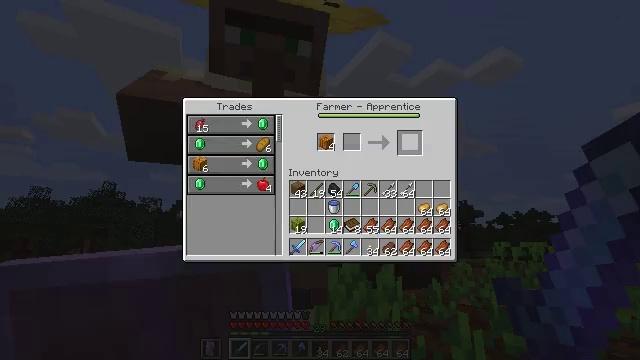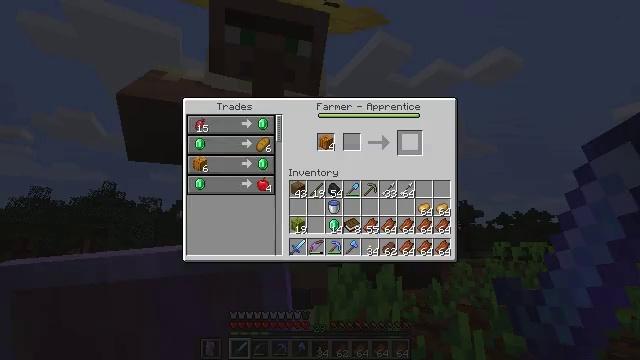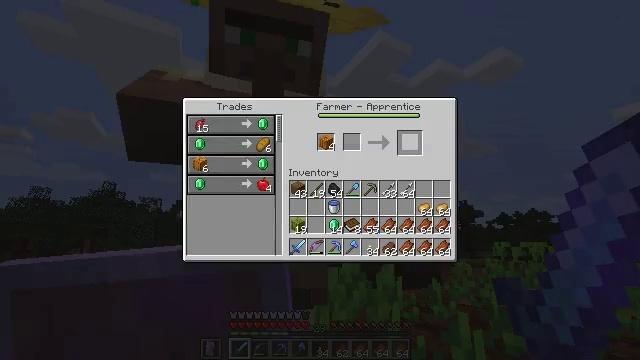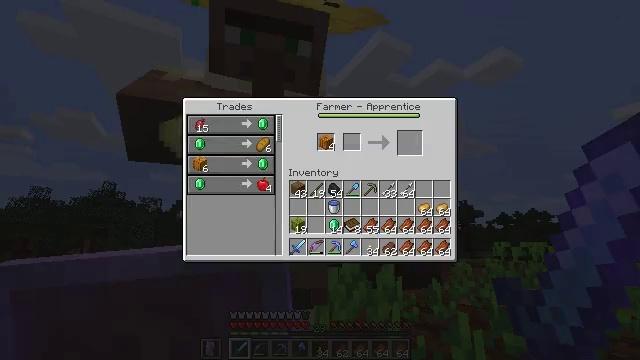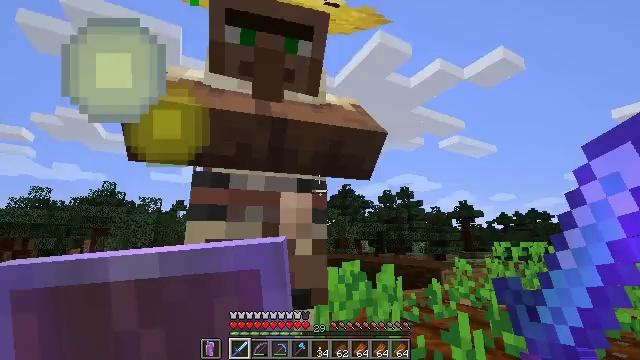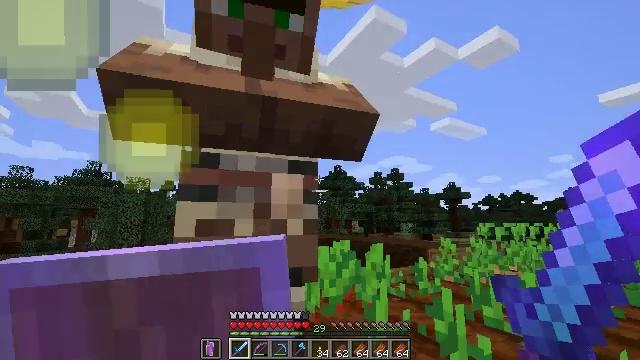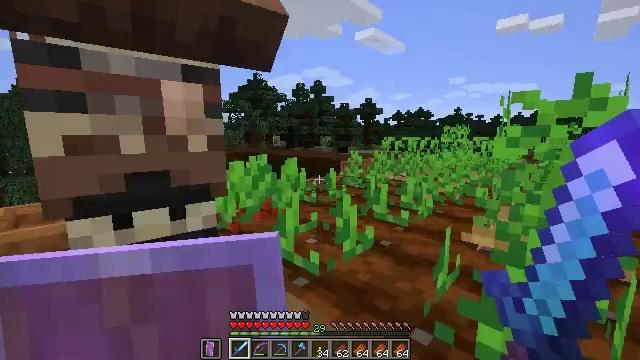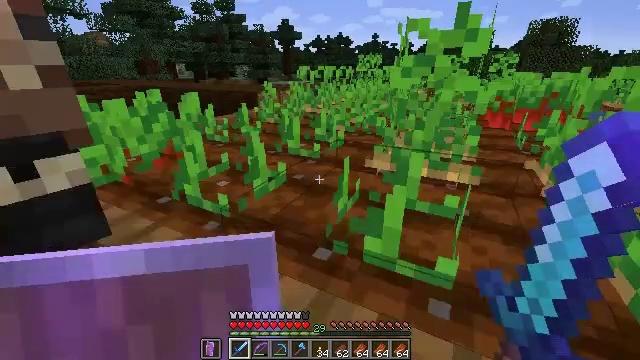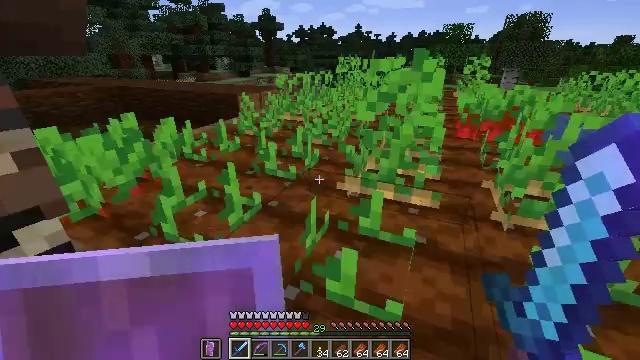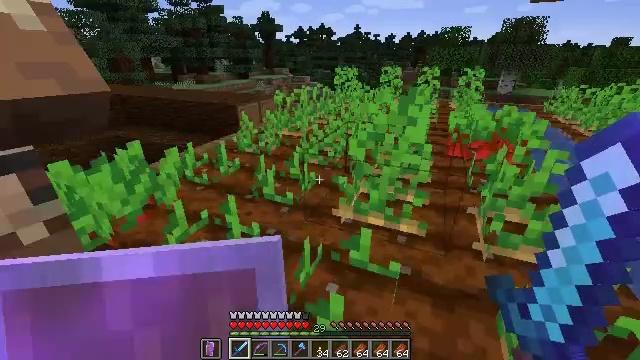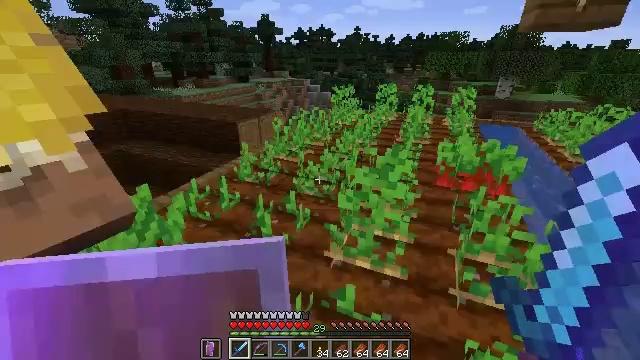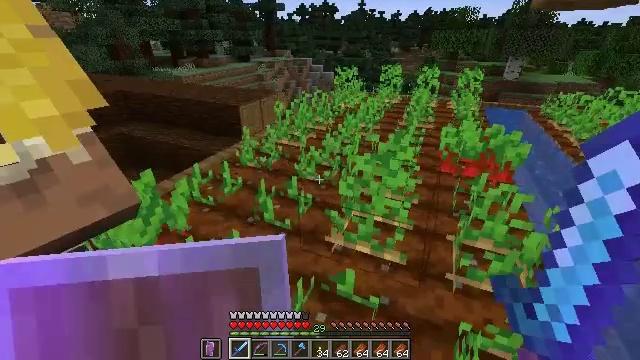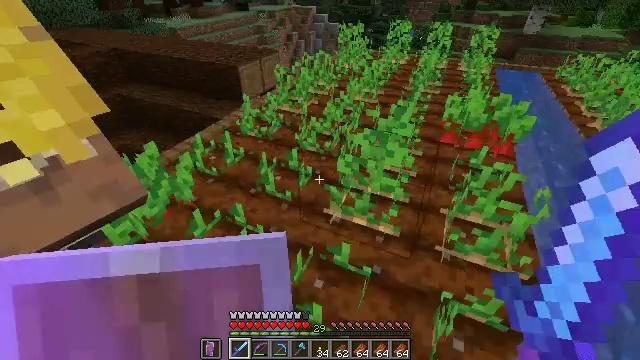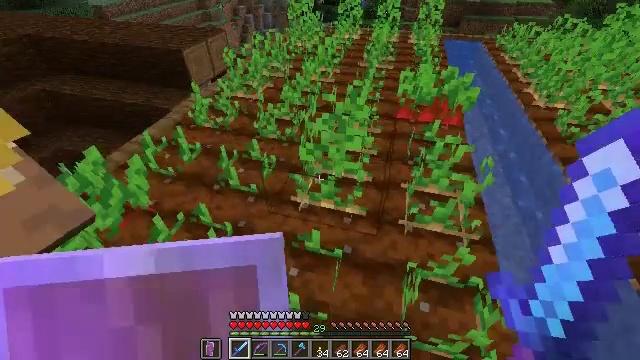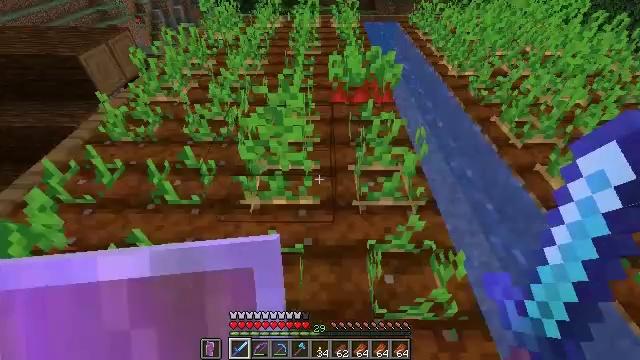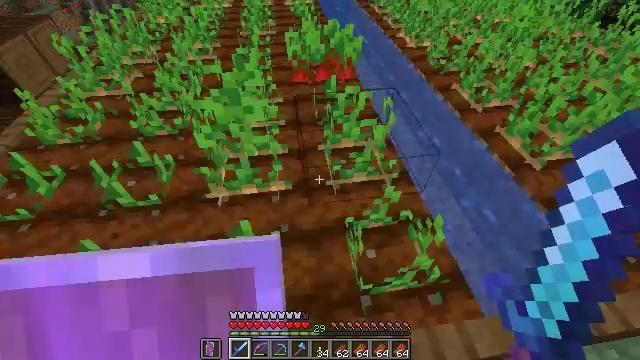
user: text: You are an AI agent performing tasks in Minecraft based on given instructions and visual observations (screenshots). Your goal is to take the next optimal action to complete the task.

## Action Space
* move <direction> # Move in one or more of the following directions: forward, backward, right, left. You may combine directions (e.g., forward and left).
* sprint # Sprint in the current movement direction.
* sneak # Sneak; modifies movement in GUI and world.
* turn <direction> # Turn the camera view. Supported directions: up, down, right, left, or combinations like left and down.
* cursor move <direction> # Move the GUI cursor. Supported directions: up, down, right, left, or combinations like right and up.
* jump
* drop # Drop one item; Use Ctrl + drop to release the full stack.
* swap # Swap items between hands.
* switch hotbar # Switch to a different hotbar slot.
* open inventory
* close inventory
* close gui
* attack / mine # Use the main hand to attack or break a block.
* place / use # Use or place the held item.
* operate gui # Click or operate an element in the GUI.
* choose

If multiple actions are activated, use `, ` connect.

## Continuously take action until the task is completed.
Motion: motion action
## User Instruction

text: Harvest beetroots from the farm.
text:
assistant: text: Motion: open gui
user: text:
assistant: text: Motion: cursor move right and down
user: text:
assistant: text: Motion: no_op
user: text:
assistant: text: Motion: no_op
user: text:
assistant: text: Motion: turn right and down, close gui
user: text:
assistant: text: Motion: move right, turn right and down
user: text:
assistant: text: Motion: move forward and move right, turn right and down
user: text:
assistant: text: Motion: move forward and move right, turn right and down, jump
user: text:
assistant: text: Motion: move forward and move right, jump
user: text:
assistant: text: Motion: move forward, jump
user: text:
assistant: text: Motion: move forward, turn down
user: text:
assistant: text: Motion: move forward, turn down
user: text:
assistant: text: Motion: turn right and down
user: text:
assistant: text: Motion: turn right and down
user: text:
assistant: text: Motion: turn right and down
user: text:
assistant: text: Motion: turn right and down
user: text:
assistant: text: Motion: turn right and down
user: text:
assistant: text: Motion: turn right and down
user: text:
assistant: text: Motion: turn right and down
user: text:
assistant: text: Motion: no_op
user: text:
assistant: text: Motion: turn up
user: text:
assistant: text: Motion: turn left and up
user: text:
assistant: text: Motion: turn left and up
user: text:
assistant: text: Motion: turn left and up
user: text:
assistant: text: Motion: switch to hotbar 3
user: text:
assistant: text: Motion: turn left and up, switch to hotbar 3
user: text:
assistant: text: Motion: turn left and up, switch to hotbar 3
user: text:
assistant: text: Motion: move forward, turn left and up
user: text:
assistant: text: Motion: move forward, turn left and up
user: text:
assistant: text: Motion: move forward